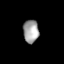
Tissue: lung
Cell type: Epithelial cells
Senescence score: 0.2048
Nuclear area (px): 348
Mean DAPI intensity: 162.27